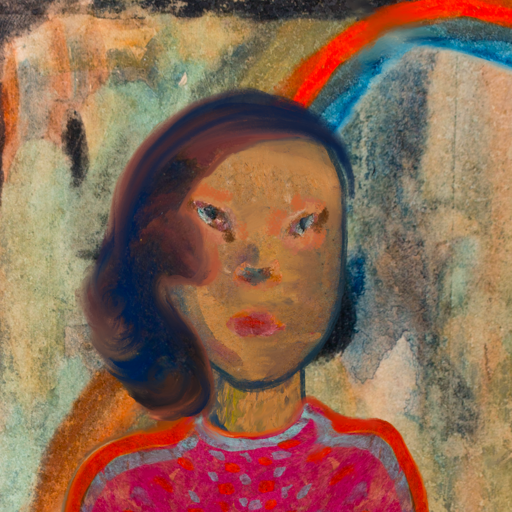
Background: Childish, Head And Neck Front: In_The_Sun, Face Front: Boggyland, Bust: Sisters, Hair Front: Mother_And_Son_Son, Head Accessory: Blank, Second Necklace: Blank, Necklace: Blank, Baby: Blank